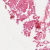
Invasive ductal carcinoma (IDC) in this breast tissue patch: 0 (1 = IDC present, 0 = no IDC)